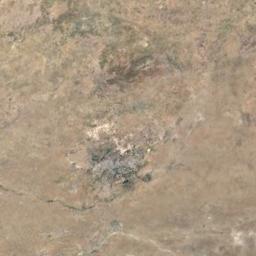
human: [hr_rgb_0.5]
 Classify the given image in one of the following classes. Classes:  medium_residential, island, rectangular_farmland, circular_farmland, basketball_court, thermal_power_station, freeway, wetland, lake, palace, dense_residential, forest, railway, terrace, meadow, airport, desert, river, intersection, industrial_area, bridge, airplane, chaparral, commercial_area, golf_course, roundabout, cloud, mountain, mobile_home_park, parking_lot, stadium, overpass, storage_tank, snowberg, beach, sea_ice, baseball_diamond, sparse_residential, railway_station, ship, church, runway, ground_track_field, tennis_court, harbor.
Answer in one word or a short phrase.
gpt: desert